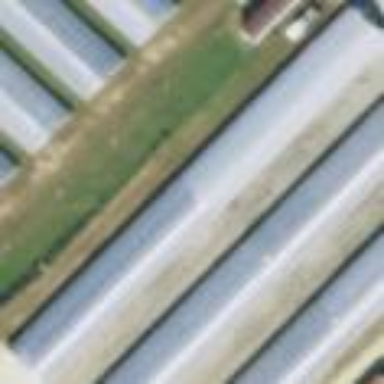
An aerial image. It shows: Greenhouse.